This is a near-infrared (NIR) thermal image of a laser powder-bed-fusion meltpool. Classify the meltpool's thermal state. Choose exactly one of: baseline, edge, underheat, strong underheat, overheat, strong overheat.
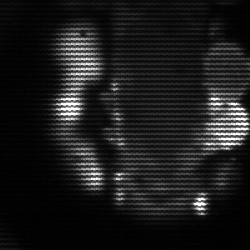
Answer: strong underheat